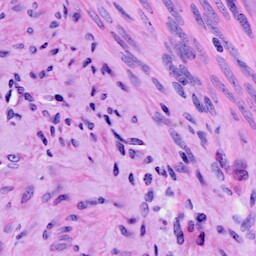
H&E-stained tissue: Cervix